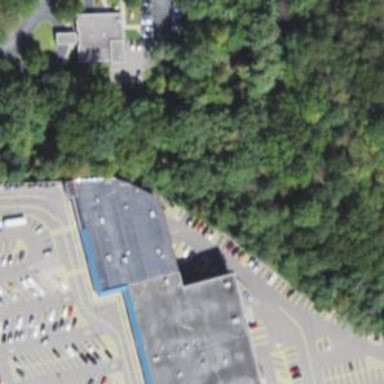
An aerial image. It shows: Leisure land featuring bowling alley.